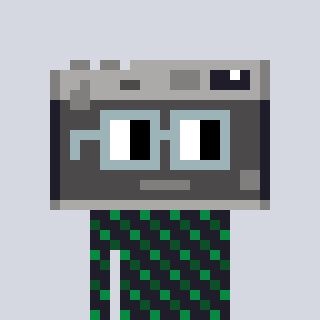
a pixel art character with square dark gray glasses, a camera-shaped head and a grayscale-colored body on a cool background